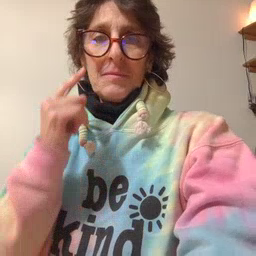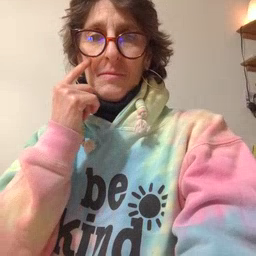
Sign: eye